Question: <URL>, I want to ask it in a different way focusing more on the concept rather then my specific problem.
I'm looking at <URL>.
My Question is: what are the minimum REQ files that I need to include in my HTML to get Quicktips up and running like Saki's. Now before you say did you look at Saki's example, I have...a lot. He's using an older version of Ext-JS and I am having trouble determining what files are important and which ones are not in his HTML... specified below:
'''
<link rel="stylesheet" type="text/css" href="./ext/resources/css/ext-all.css" />
<link id="theme" rel="stylesheet" type="text/css" href="./css/empty.css" />
<link rel="stylesheet" type="text/css" href="./css/icons.css" />
<link rel="stylesheet" type="text/css" href="./css/formerrors.css" />
<link rel="shortcut icon" href="./img/extjs.ico" />
<script type="text/javascript" src="./ext/adapter/ext/ext-base.js"></script>
<script type="text/javascript" src="./ext/ext-all-debug.js"></script>
<script type="text/javascript" src="./js/Ext.ux.form.XCheckbox.js"></script>
<script type="text/javascript" src="./formerrors.js"></script>
'''
Empty.css, icons.css, extjs.ico, and Ext.us.form.XCheckbox.js are the ones I'm unsure where he got.
I'm researching how <URL>. I just want to know what I need to make sure I include in my HTML so that I KNOW its my fault js wise that the tooltip isn't appearing and look correct. As it stands right now the style of the tooltip looks like this:

To utllize msgTarget='side' do I need to have it enclosed within a form? Or could I do it to a xtype:'textarea'?
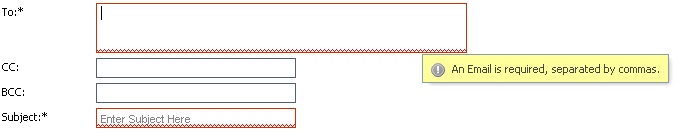
Answer: Assuming you just want the standard Ext tips, all you need are
1. ext-all.css
2. ext-base.js
3. ext-all.js (don't use -debug in production)